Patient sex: F
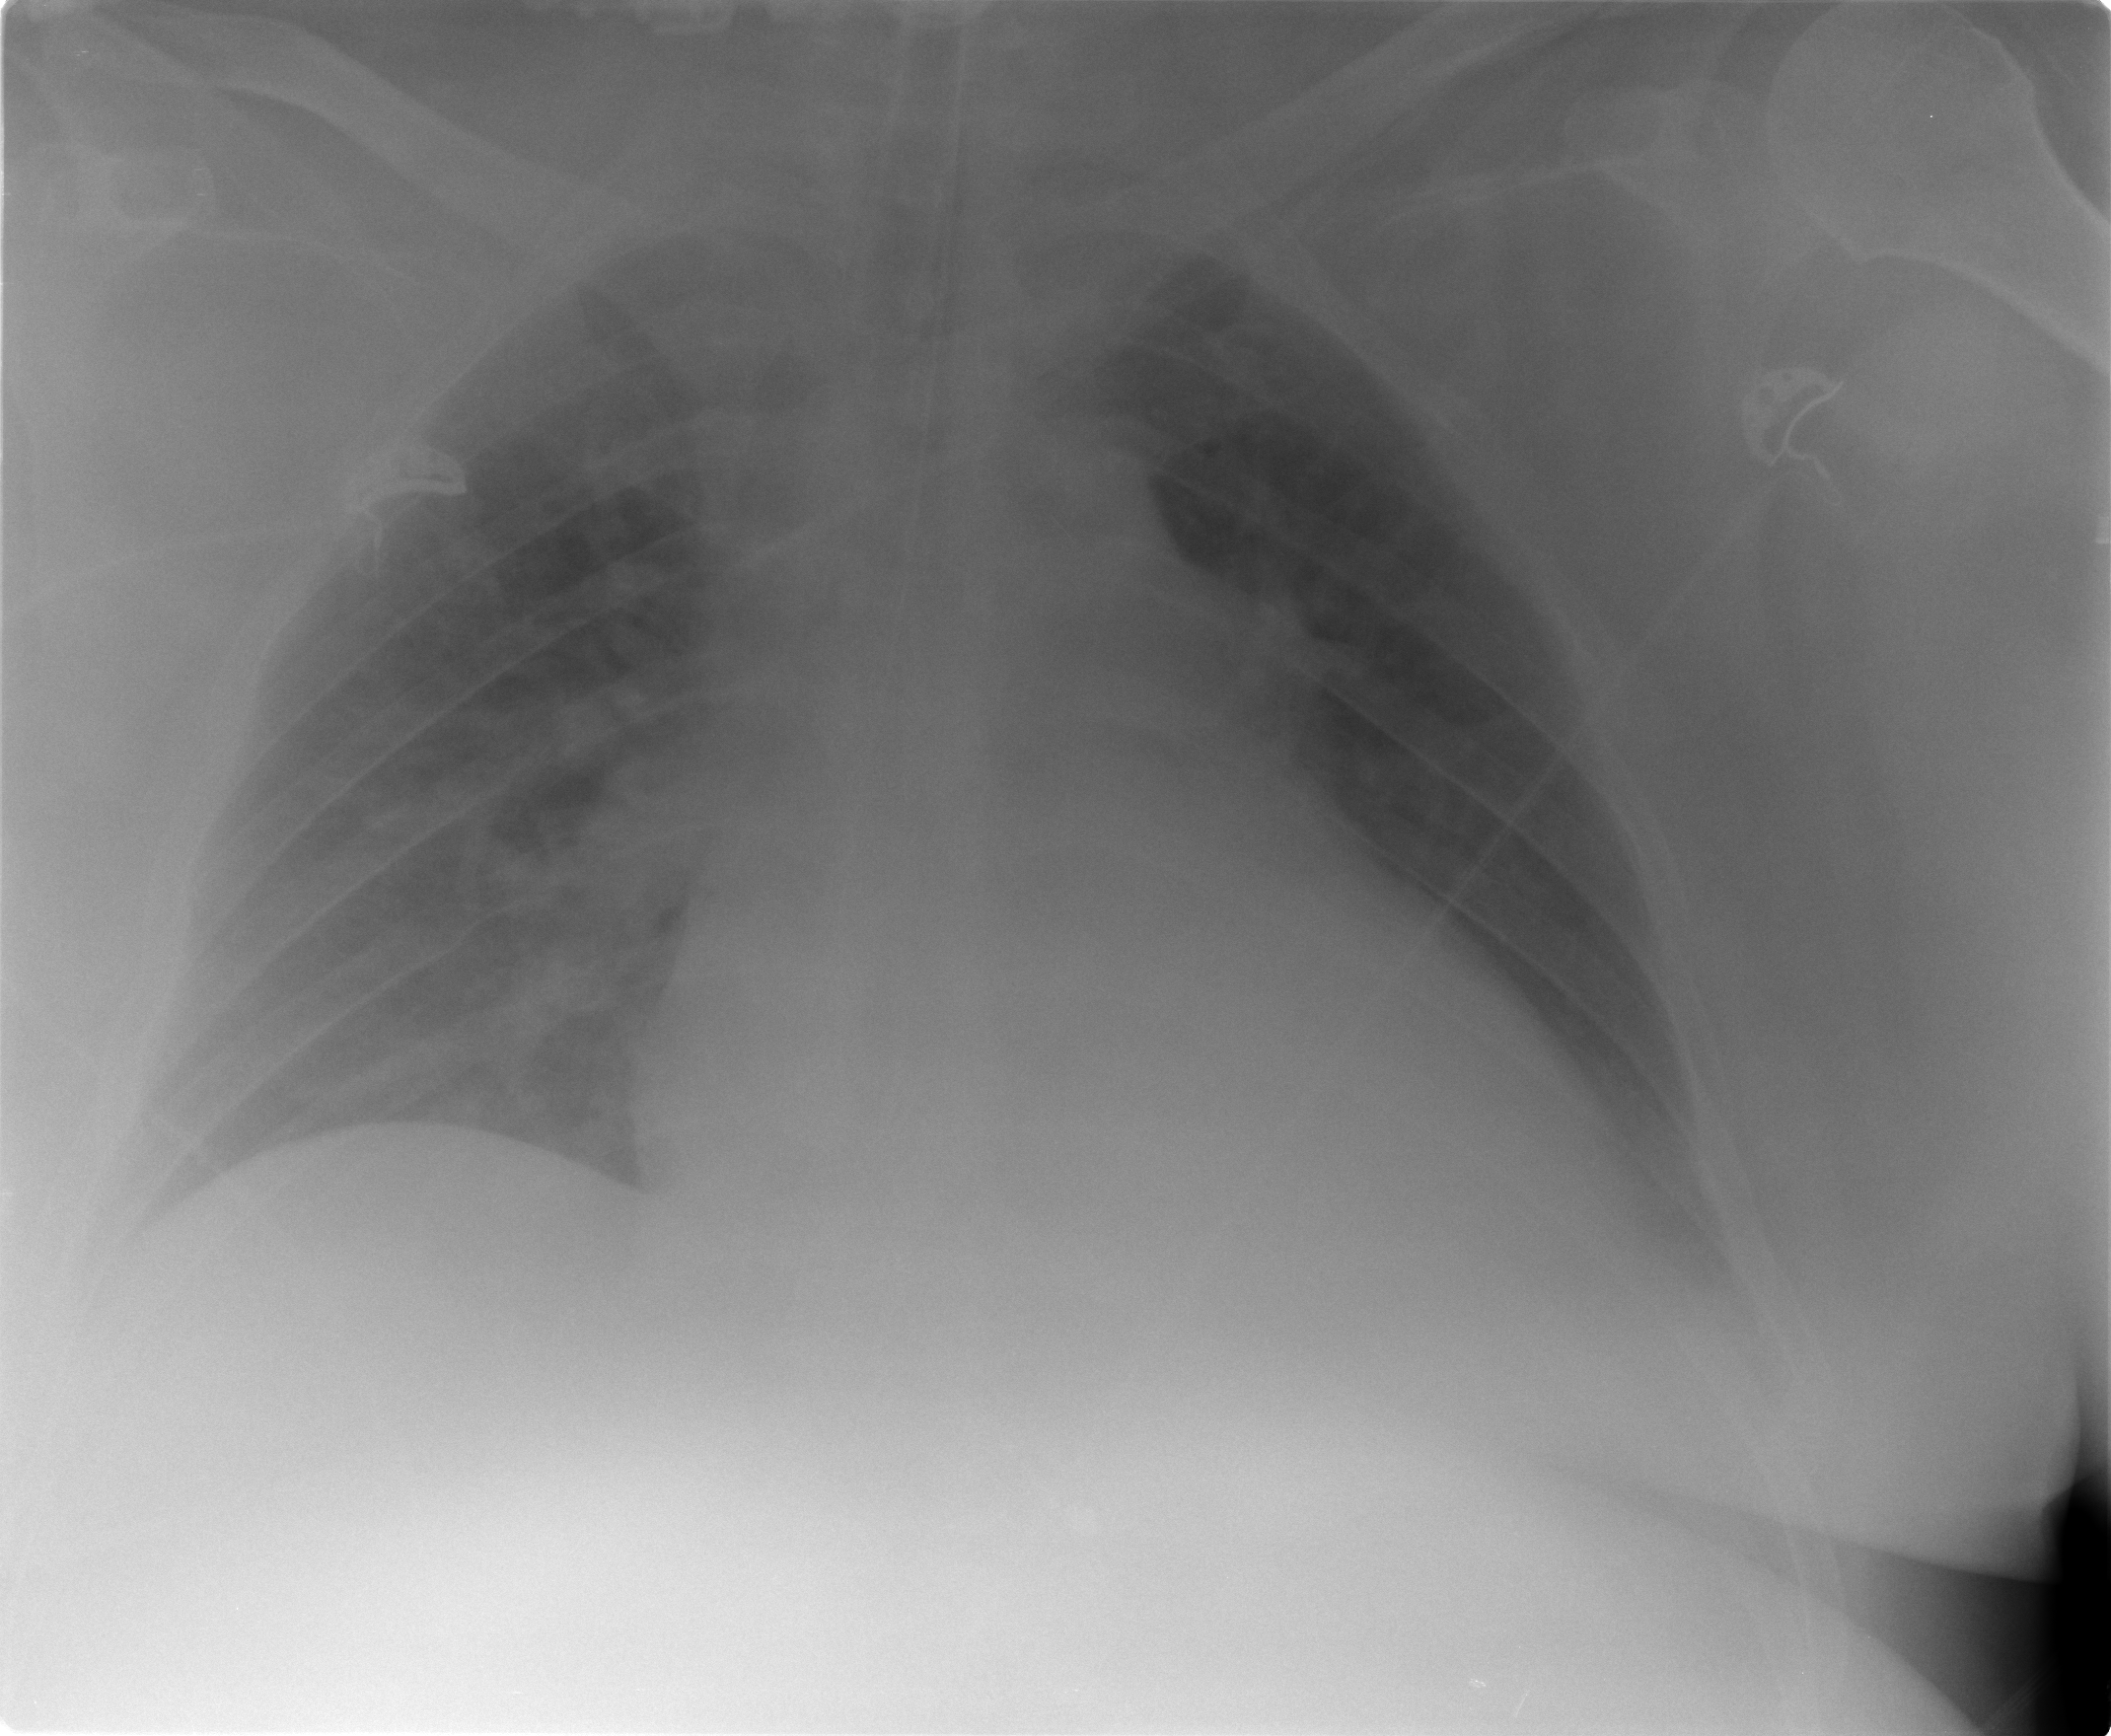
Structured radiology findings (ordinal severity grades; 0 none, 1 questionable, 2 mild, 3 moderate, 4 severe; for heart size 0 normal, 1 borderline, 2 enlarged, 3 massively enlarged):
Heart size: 2
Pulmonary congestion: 2
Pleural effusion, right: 2
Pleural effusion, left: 2
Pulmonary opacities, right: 2
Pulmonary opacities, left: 2
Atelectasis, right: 2
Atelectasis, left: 2